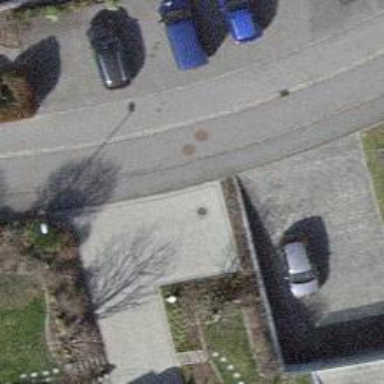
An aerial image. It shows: Asphalt sidewalk along the footway.